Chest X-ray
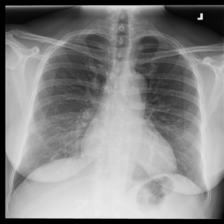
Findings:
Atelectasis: negative
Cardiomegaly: negative
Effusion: negative
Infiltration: negative
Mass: negative
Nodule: positive
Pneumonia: negative
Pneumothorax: negative
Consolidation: negative
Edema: negative
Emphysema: negative
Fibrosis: negative
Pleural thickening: negative
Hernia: negative